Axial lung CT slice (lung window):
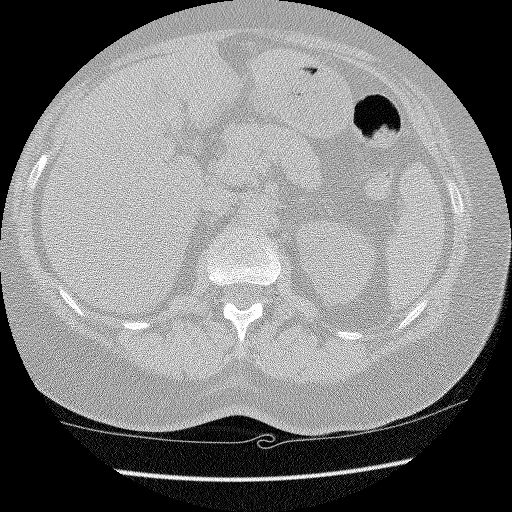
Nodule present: no